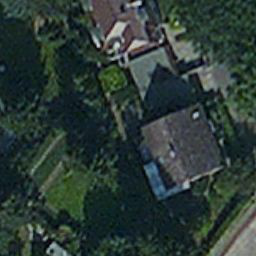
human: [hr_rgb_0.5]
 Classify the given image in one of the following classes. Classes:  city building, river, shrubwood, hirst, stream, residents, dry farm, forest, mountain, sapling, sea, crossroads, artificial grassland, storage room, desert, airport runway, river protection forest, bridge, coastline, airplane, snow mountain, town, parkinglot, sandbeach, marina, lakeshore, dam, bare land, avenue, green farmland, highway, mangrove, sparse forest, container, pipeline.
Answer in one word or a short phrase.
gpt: residents